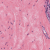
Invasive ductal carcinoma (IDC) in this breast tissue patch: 0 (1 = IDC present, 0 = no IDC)